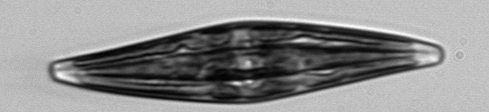
Label: Pleurosigma